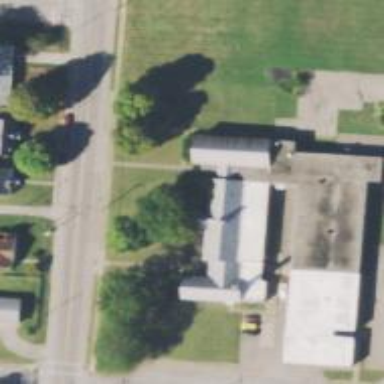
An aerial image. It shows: Historic school.